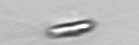
Label: Chrysochromulina